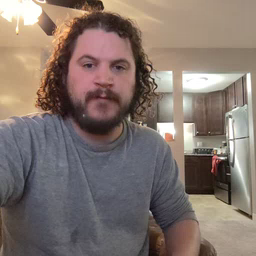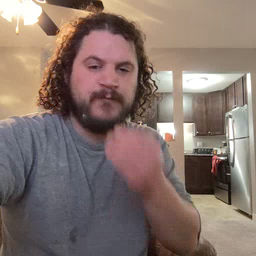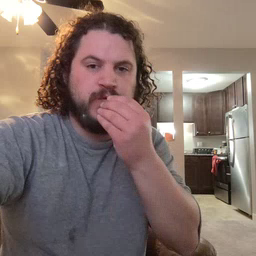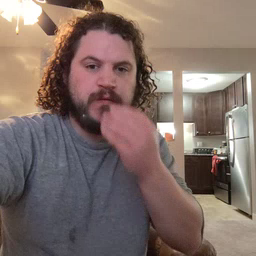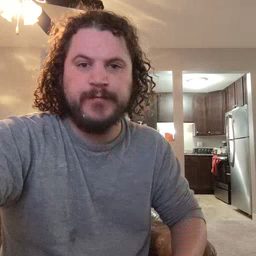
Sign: food